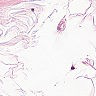
Metastatic tissue present: no